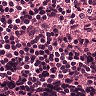
Metastatic tissue present: no